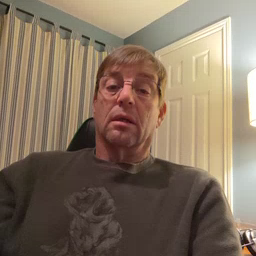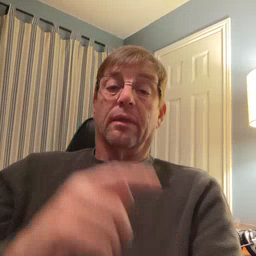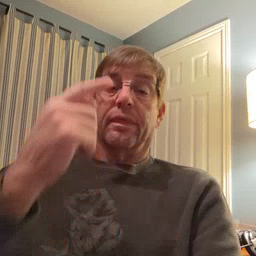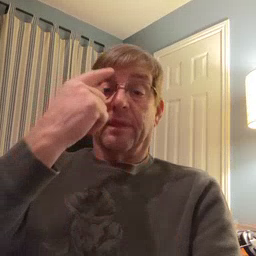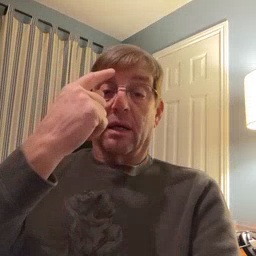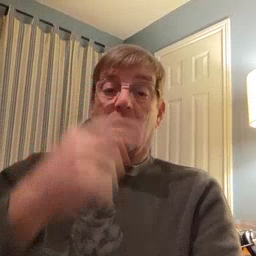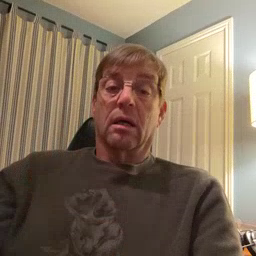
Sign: think